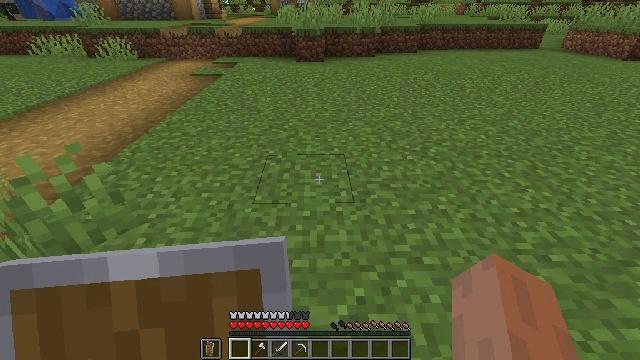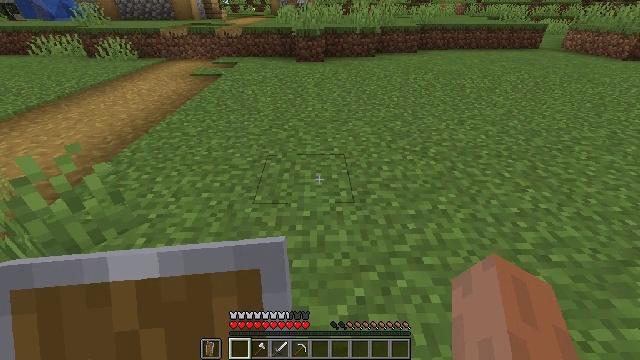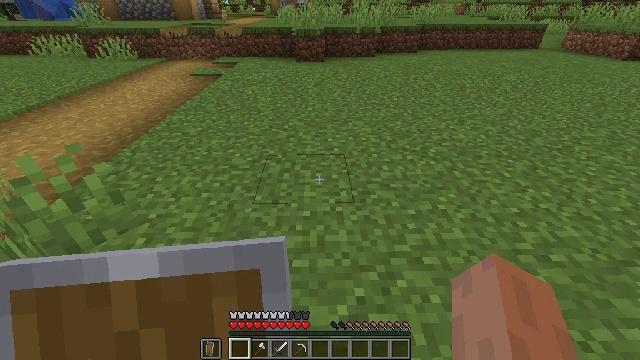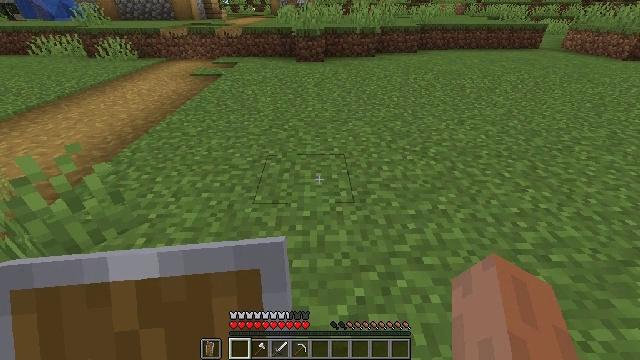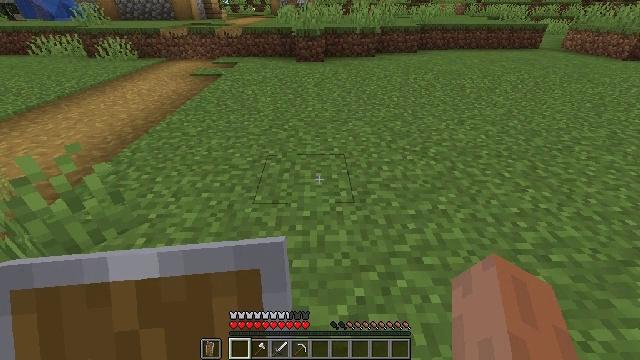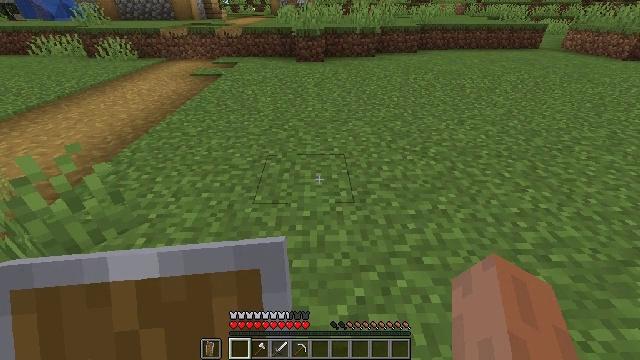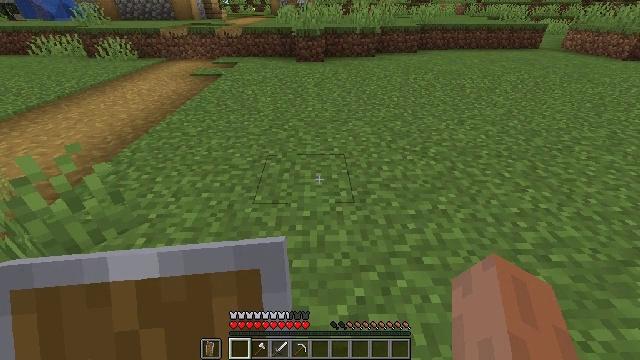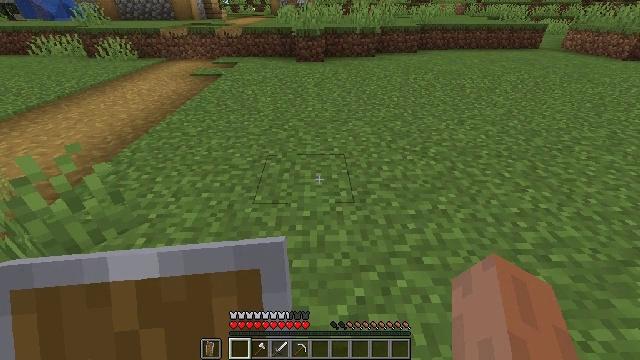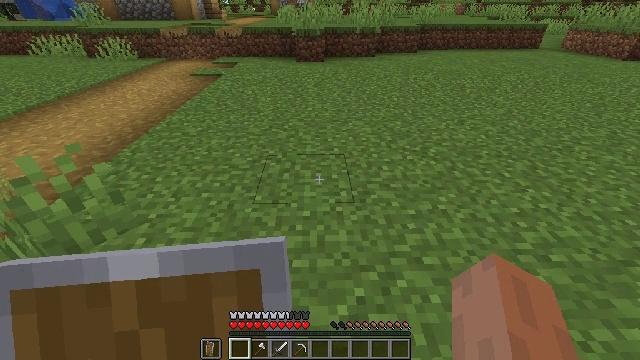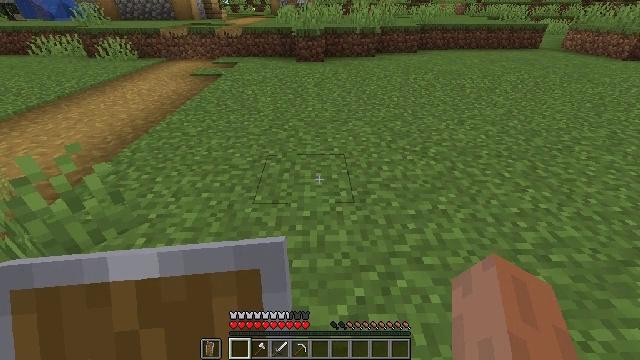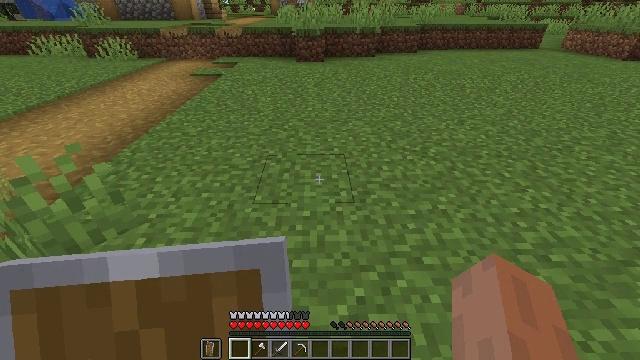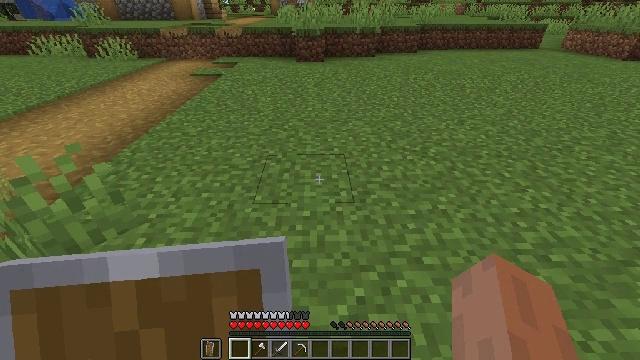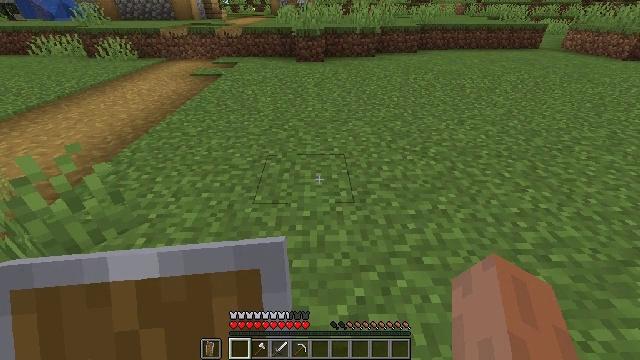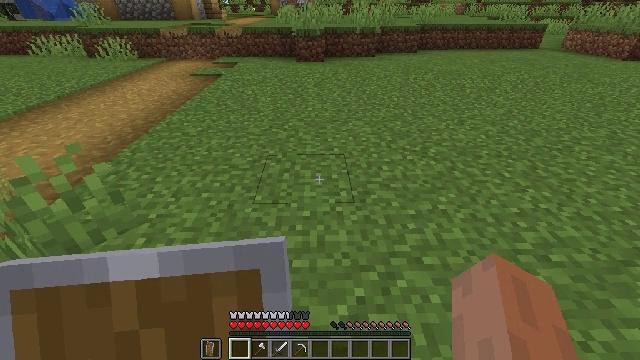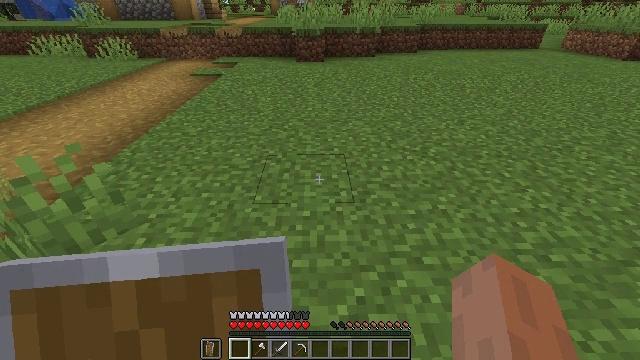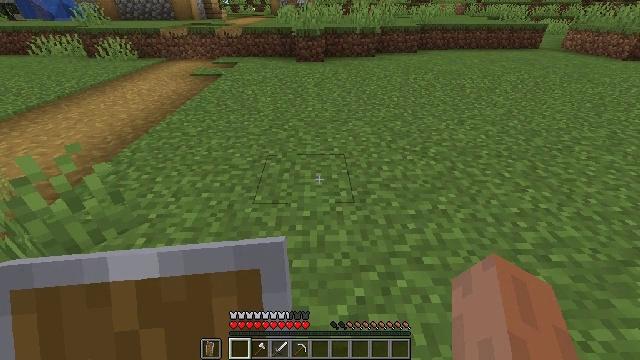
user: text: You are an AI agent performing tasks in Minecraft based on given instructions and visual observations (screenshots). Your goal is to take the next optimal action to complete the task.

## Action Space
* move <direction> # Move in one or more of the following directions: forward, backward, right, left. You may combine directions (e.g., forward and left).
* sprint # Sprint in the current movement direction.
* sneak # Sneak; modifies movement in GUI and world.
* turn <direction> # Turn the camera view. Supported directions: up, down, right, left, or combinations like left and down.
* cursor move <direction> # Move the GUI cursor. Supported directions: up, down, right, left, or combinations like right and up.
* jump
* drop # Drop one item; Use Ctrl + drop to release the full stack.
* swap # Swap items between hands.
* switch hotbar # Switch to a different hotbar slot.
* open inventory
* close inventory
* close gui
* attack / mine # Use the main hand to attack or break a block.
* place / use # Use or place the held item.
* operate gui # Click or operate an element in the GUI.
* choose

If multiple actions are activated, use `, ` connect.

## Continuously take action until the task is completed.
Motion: motion action
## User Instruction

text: craft item air
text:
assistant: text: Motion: no_op
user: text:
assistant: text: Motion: no_op
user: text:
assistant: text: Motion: no_op
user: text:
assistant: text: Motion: no_op
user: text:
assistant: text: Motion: no_op
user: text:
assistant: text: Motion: no_op
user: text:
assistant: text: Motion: no_op
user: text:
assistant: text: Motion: no_op
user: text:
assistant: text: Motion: no_op
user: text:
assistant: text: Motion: no_op
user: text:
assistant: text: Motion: no_op
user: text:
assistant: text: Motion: no_op
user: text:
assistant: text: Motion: no_op
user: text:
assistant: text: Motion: no_op
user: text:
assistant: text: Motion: no_op
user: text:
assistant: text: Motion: no_op
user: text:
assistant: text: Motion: no_op
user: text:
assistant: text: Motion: no_op
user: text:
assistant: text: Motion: no_op
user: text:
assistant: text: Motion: no_op
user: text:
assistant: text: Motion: no_op
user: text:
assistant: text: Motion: no_op
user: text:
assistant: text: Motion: no_op
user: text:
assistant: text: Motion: no_op
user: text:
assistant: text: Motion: no_op
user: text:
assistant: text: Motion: no_op
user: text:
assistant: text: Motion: no_op
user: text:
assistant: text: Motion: no_op
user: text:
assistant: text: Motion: no_op
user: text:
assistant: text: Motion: no_op